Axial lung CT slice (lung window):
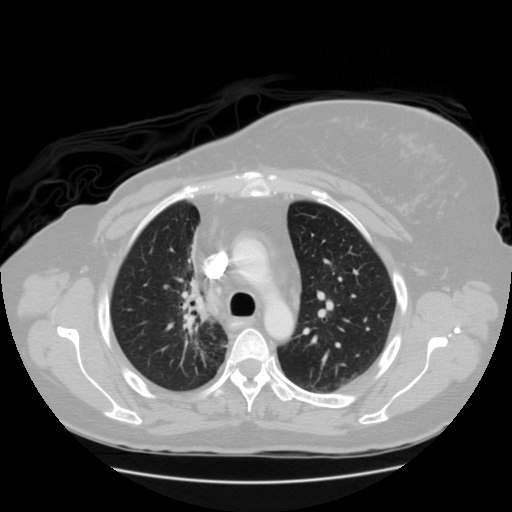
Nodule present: no